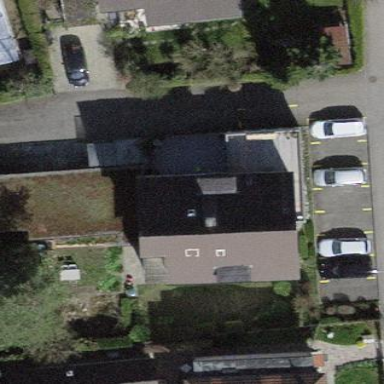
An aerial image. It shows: Building with tiled roof.